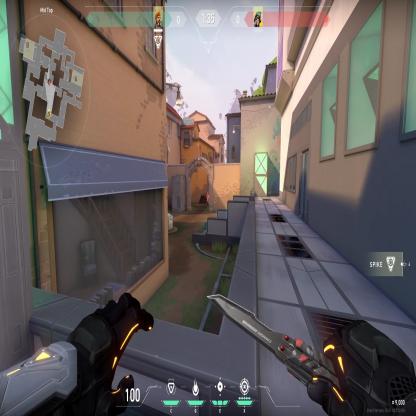
Label: enemy